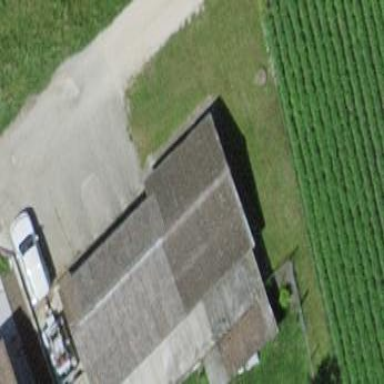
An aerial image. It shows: Garage.